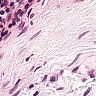
Metastatic tissue present: no